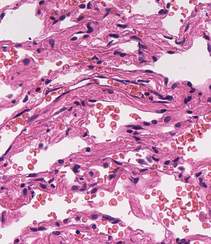
Tumor epithelial tissue: no
Tumor-associated stroma tissue: no
Normal tissue: yes